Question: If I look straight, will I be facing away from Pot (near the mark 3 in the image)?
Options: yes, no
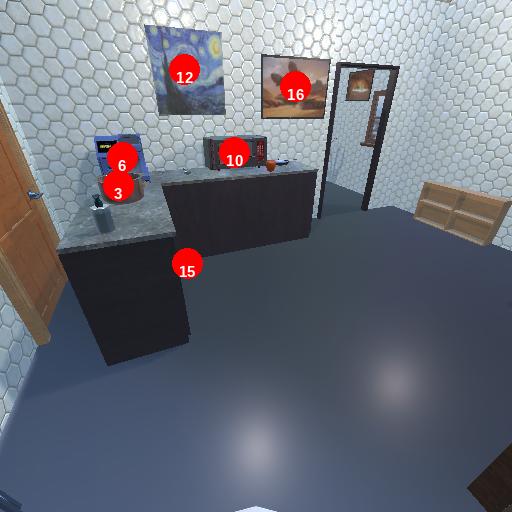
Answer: yes